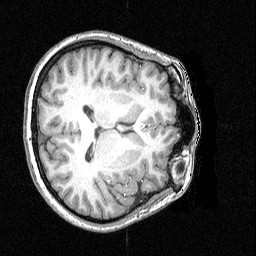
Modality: T1w
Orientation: axial
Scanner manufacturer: siemens
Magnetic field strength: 3 T
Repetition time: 1.54 s
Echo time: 0.00304 s